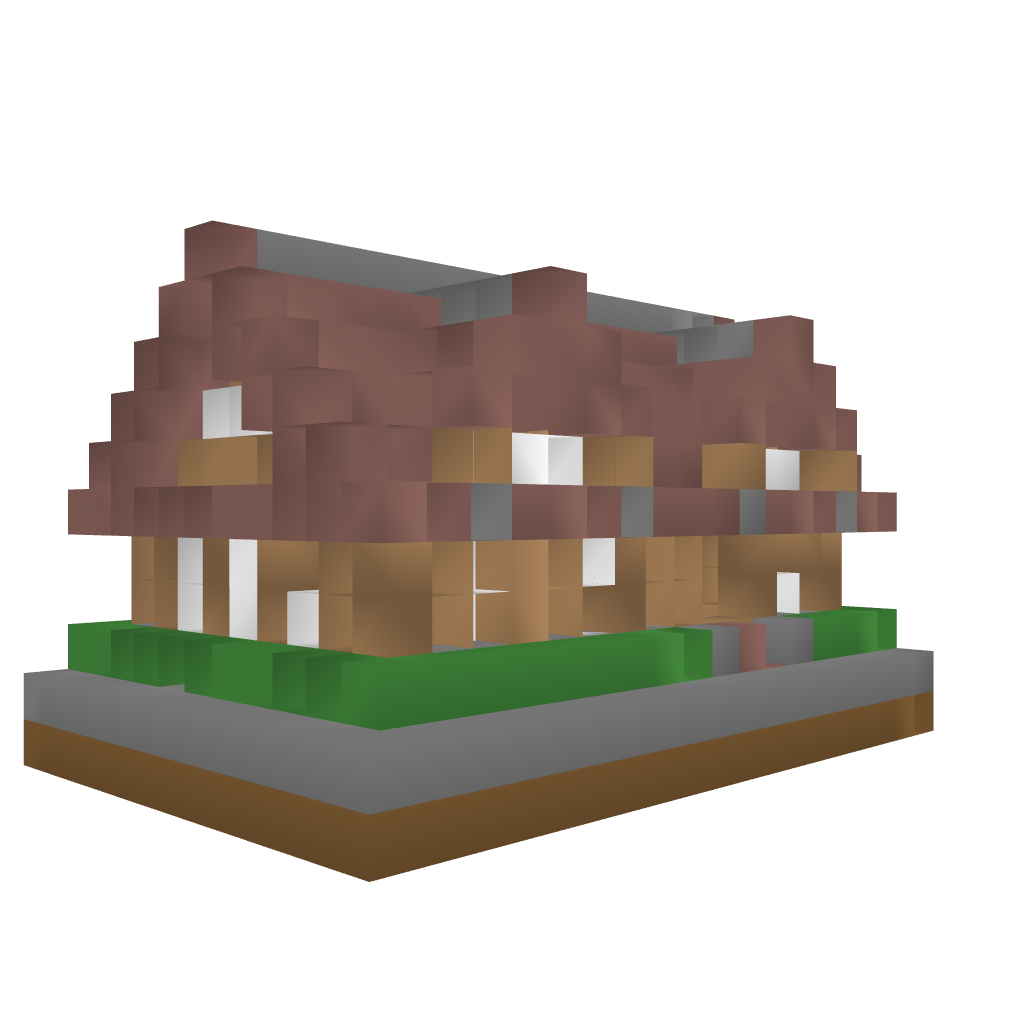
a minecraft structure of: Basic survival house 3 bad low quality